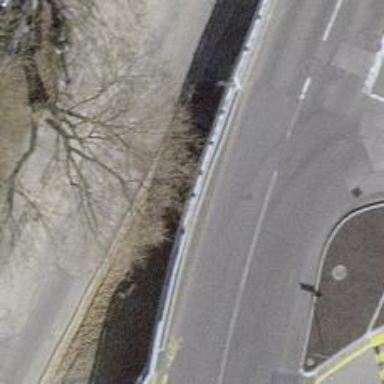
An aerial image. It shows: Retaining wall.